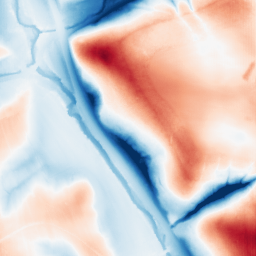
Category: trend_removal
Decomposition family: local_polynomial
Decomposition parameters: window_size: 101
degree: 3
Upsampling method: fft_zeropad
Upsampling parameters: scale: 2
Upsampling scale: 2